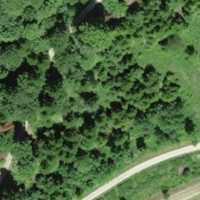
EUNIS habitat code: 41
Species observed at this site:
Pulmonaria obscura
Tussilago farfara